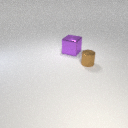
small brown metal cylinder in front of large purple metal cube